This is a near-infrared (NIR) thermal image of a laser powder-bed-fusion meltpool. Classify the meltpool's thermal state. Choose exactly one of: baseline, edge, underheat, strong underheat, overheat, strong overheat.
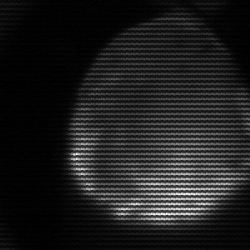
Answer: edge